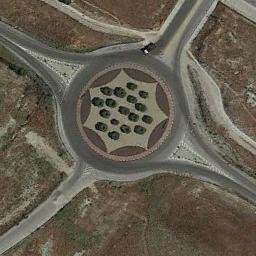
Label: roundabout